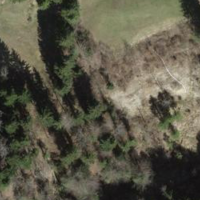
EUNIS habitat code: 44
Species observed at this site:
Apodemus sylvaticus
Myodes glareolus
Neomys fodiens